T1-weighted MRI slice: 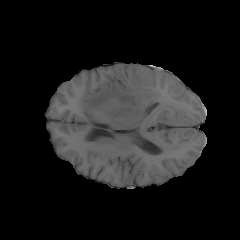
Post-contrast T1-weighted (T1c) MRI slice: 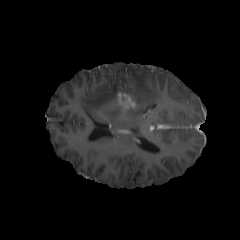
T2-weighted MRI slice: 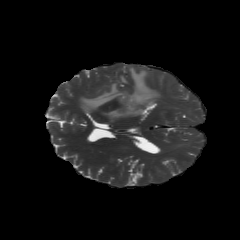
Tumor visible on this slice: yes